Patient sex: M
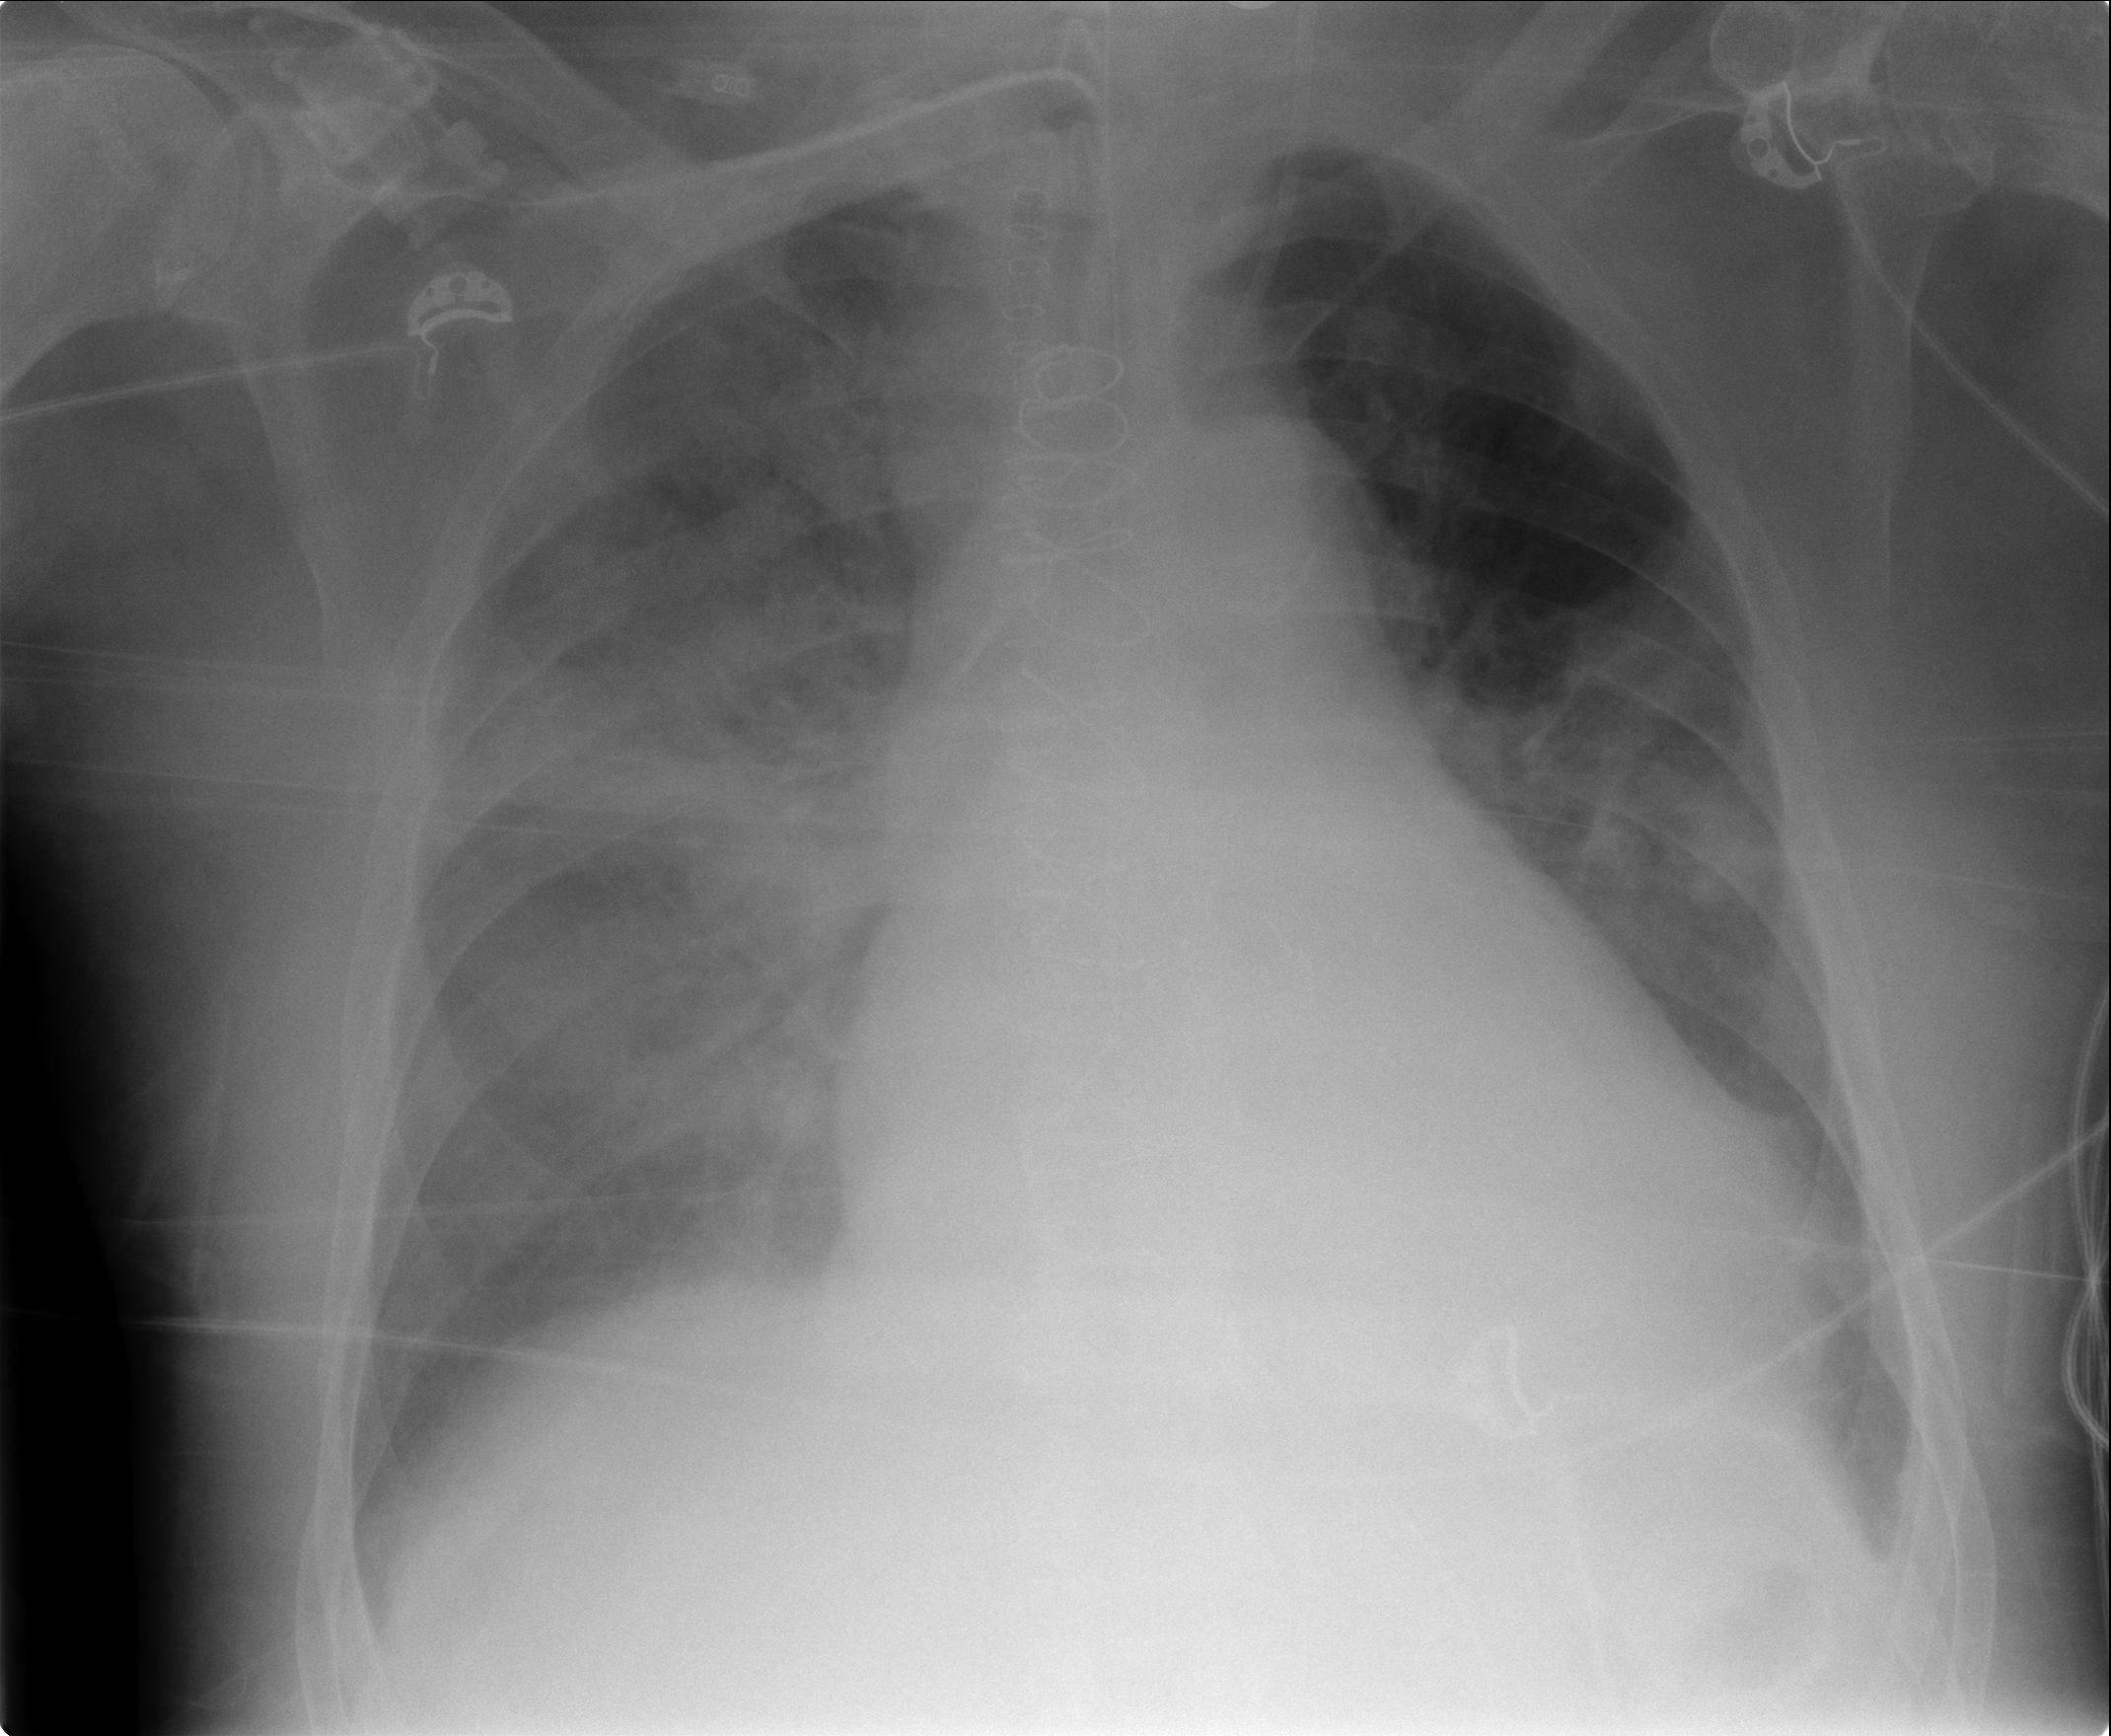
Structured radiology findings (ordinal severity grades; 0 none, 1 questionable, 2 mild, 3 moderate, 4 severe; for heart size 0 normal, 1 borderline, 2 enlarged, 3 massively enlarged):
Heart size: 1
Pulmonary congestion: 2
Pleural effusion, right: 2
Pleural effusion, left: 2
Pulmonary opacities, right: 3
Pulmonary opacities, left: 0
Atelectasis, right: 2
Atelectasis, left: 2